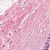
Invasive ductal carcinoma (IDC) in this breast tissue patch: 0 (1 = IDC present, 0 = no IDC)